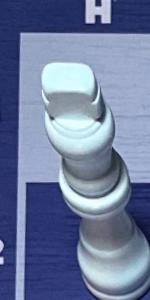
Label: King_White